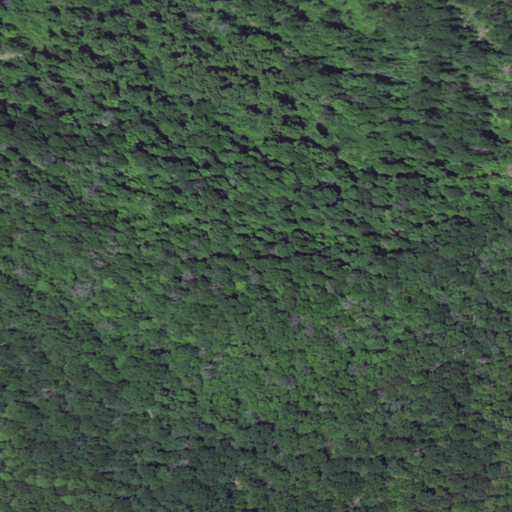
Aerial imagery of mountain in Kentucky named Westbrook Mountain containing only deciduous forest